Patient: sex M, age 37
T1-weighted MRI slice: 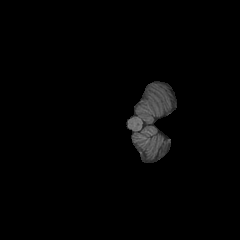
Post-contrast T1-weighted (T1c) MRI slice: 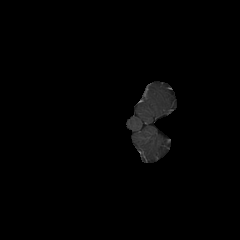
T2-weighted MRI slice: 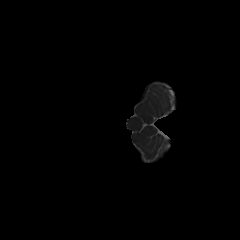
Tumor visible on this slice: no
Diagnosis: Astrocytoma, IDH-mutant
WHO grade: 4